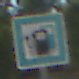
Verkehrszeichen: LadestationFuerElektrofahrzeuge
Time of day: MorningAfternoon
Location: Outdoor (Nature)
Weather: PartlyCloudy
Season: NotSpecified
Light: Natural